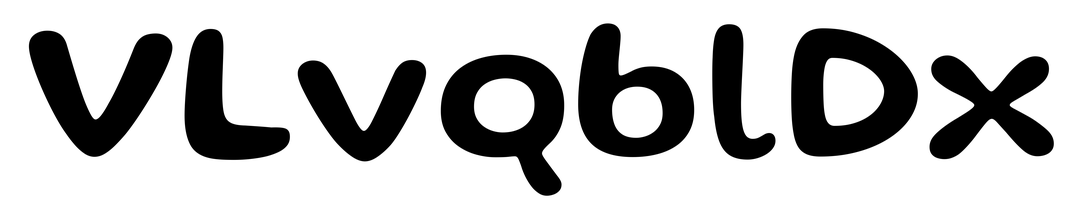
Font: Gluten_Medium